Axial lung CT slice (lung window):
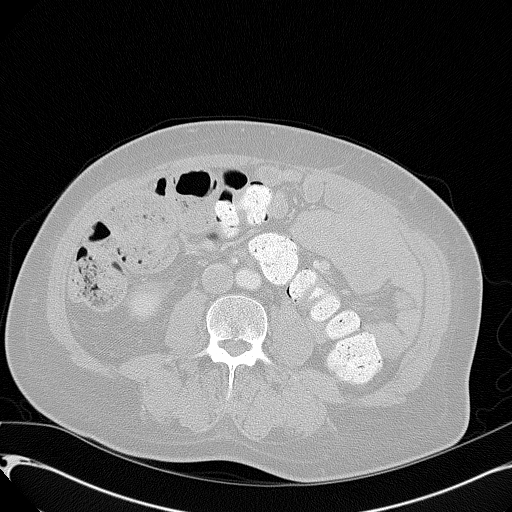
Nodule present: no